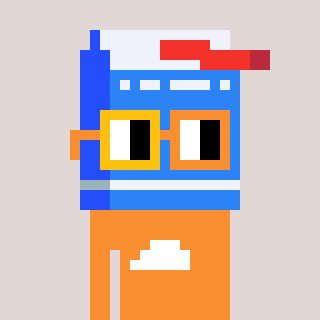
a pixel art character with square yellow and orange glasses, a milk-shaped head and a orange-colored body on a warm background